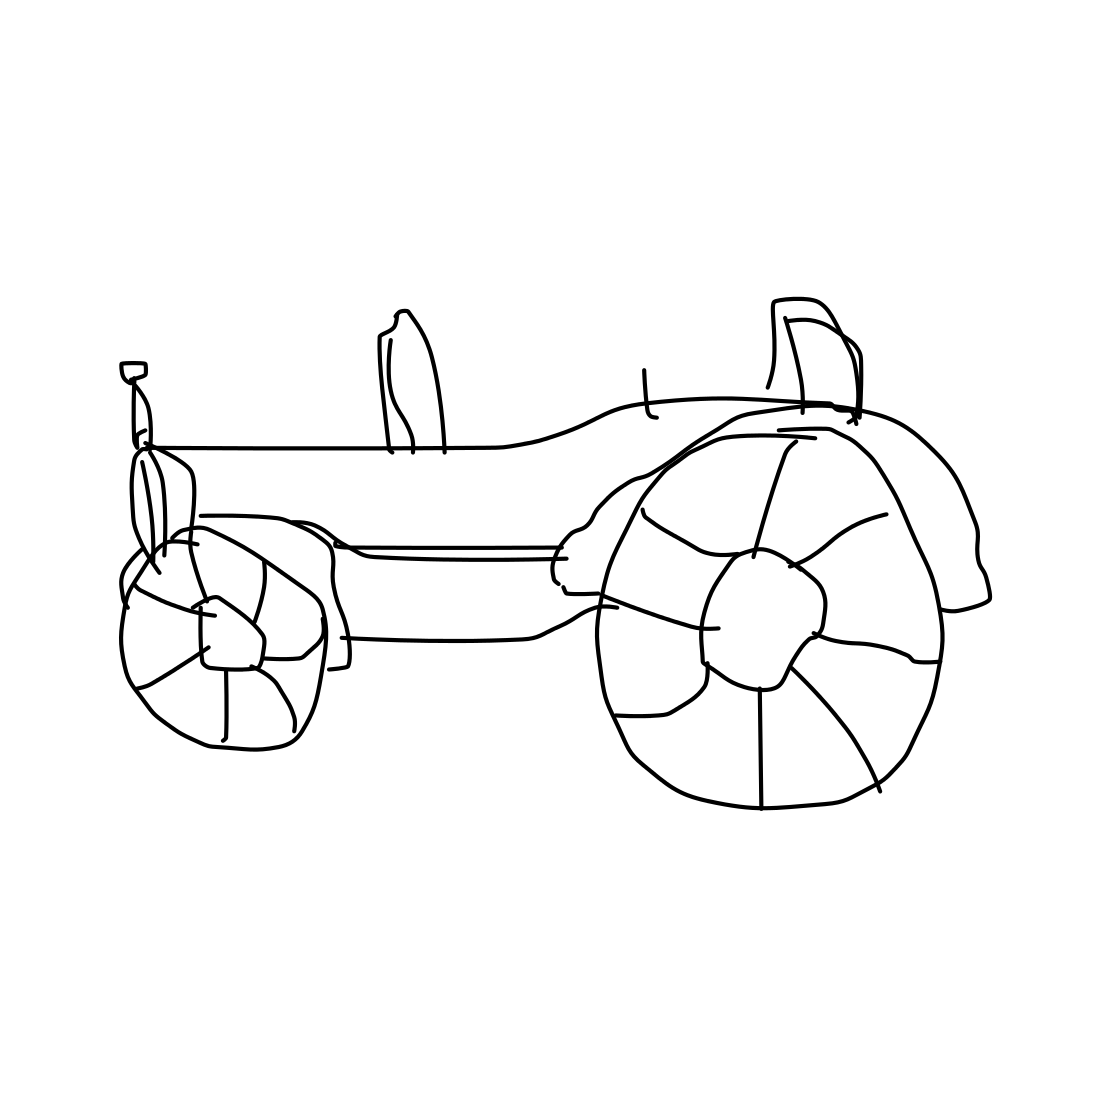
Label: tractor